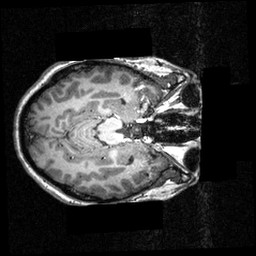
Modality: T1w
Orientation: axial
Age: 21
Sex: female
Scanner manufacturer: siemens
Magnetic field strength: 3.951 T
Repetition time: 1.5 s
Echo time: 0.00335 s